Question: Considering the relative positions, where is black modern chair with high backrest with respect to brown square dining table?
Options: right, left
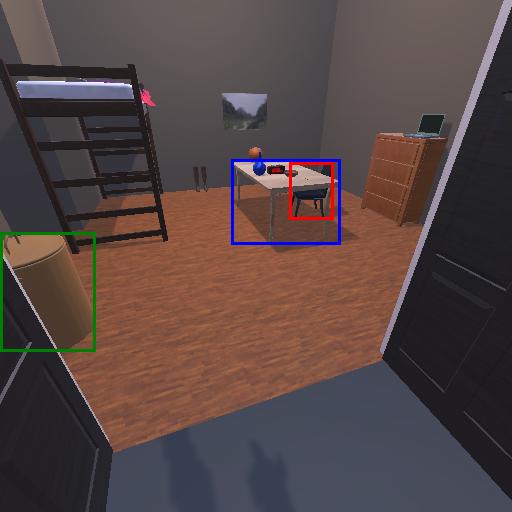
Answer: right